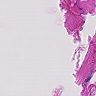
Metastatic tissue present: no